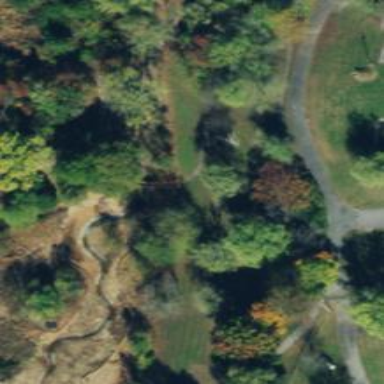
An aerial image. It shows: Path on bridge.